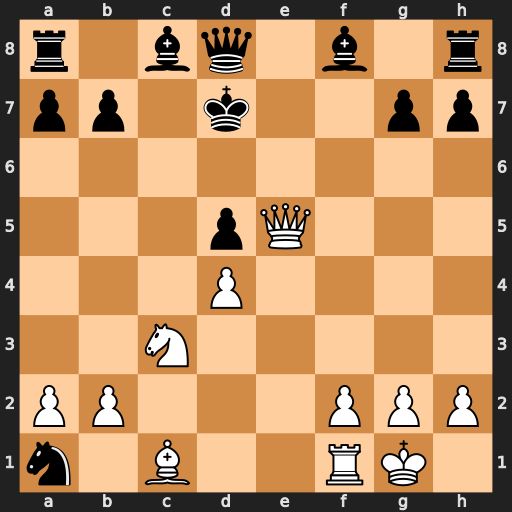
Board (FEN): r1bq1b1r/pp1k2pp/8/3pQ3/3P4/2N5/PP3PPP/n1B2RK1
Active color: w
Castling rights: -
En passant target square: -
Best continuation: Bg5 Qe8 Qxd5+